Question: My build contains 500+ projects with a lot of dependencies. It almost impossible to get the build duration values for the activities at the end of the build workflow.Activity Log window is really slow. It takes 5 minutes to open the log and the window is refreshed after a few minutes after every click on the Activity Log scroll bar.

I tried to open the build log using the web portal, but duration information is missing there.
Is it possible to get duration values in a different way?
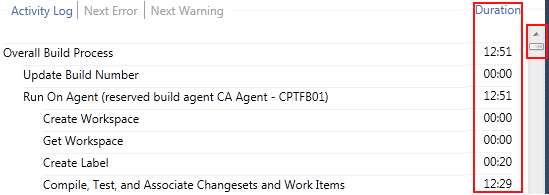
Answer: If you are trying to view the build log in Visual Studio while the build is in progress, <URL> will probably give you a better experience.
Which verbosity do you set for you build? Is there a chance that you can lower your verbosity level to log less build information? Logging too much information was also an issue that we address in the next release.
If you want to get the duration of the build information nodes at the end of the build, you can do so by getting the IBuildDetail object that represents your build, querying the build information nodes of this IBuildDetail object, and computing the duration using the StartTime and FinishTime fields:
Built-in build information fields: <URL>